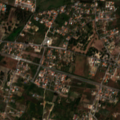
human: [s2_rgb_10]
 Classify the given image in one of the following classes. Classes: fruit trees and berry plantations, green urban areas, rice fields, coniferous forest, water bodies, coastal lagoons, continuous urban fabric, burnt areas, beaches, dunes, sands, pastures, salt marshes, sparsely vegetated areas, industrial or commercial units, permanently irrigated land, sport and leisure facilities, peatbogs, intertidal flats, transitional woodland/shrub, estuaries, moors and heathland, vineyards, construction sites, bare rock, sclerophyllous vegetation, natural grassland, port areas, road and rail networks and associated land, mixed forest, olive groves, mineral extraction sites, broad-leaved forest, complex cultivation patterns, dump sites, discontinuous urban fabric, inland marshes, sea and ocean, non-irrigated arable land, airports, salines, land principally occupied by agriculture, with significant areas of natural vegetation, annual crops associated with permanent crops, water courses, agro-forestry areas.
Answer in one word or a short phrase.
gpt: continuous urban fabric